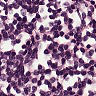
Metastatic tissue present: no